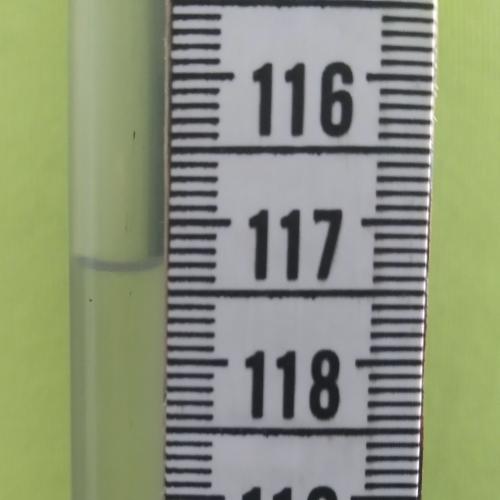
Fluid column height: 117.3 cm